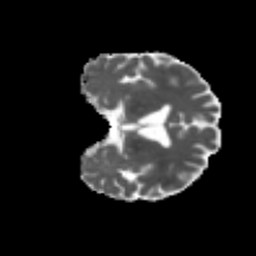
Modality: MD
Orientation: coronal
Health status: ill
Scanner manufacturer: siemens
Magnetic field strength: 3 T
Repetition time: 6.8 s
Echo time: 0.097 s